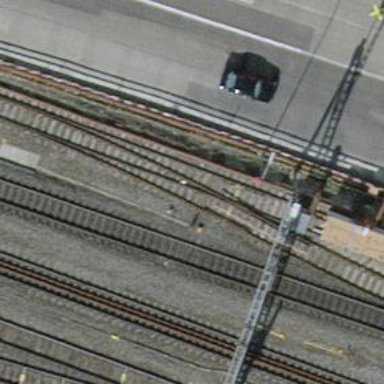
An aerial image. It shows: Spur service track with one railway track.